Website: walmart
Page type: billing-address
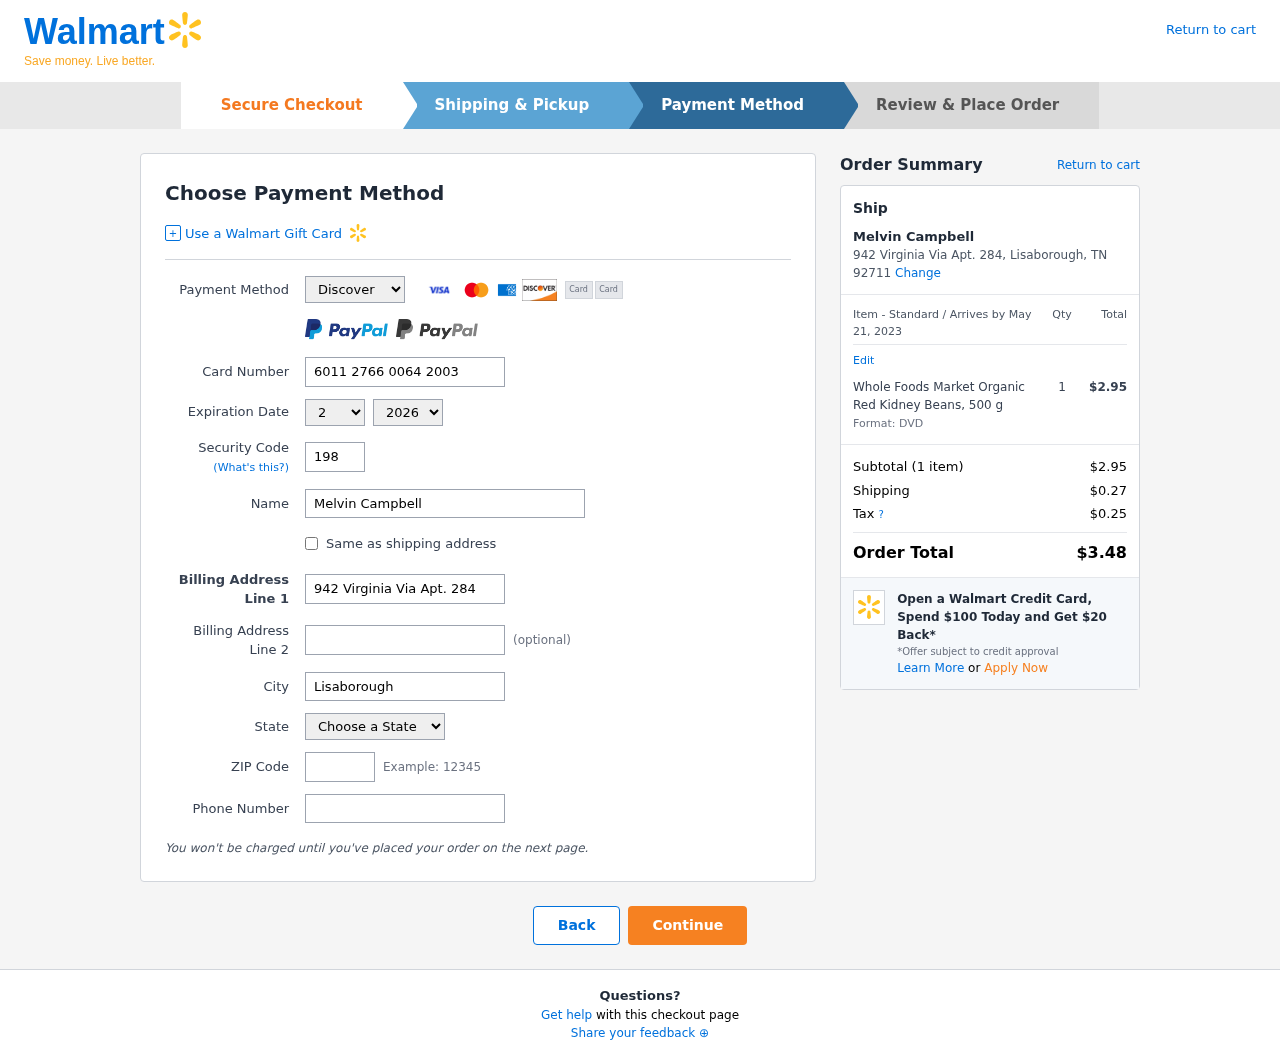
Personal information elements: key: PII_CARD_CVV
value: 198
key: PII_CARD_EXPIRY_MONTH
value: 02
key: PII_CARD_EXPIRY_YEAR
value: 26
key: PII_CARD_NUMBER
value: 6011 2766 0064 2003
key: PII_CARD_TYPE
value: Discover
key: PII_CITY
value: Lisaborough
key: PII_CITY_STATE_ZIP
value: Lisaborough, TN 92711
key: PII_FULLNAME
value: Melvin Campbell
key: PII_PHONE
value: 5587465092
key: PII_POSTCODE
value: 92711
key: PII_STATE
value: Tennessee
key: PII_STREET
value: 942 Virginia Via Apt. 284
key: PII_FULLNAME2
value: Melvin Campbell
Product elements: key: PRODUCT1_NAME
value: Whole Foods Market Organic Red Kidney Beans, 500 g
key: PRODUCT1_PRICE
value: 2.95
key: PRODUCT1_QUANTITY
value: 1
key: PRODUCT1_DESC
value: Format: DVD
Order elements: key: ORDER_DELIVERY_DATE
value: May 21, 2023
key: ORDER_NUM_ITEMS
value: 1
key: ORDER_SUBTOTAL
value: $2.95
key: ORDER_SHIPPING_COST
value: $0.27
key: ORDER_TAX
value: $0.25
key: ORDER_TOTAL
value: $3.48